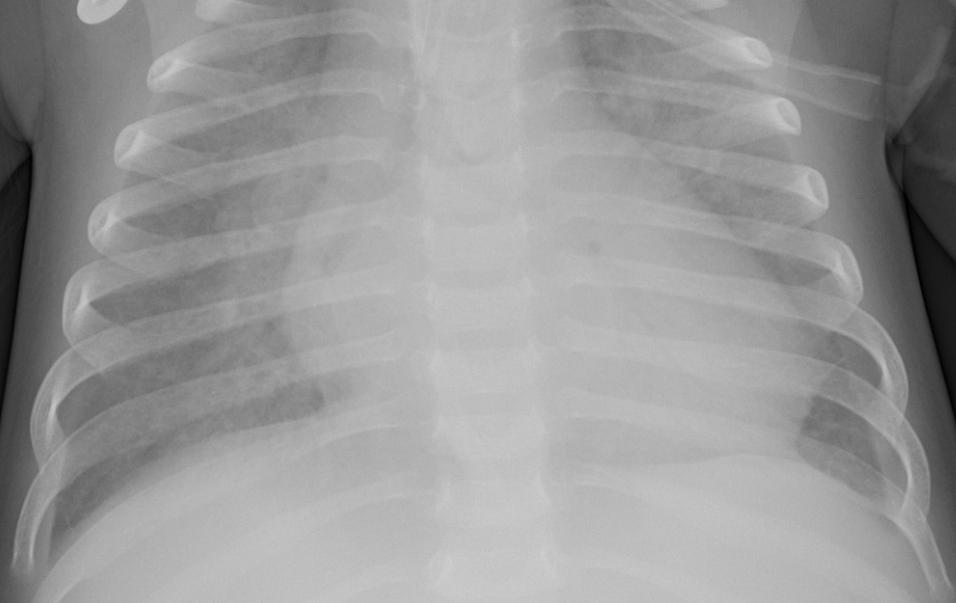
Diagnosis: PNEUMONIA